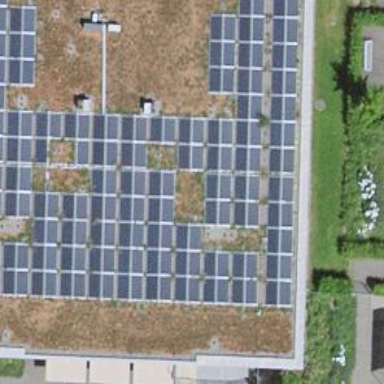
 consisting of solar photovoltaic panels."